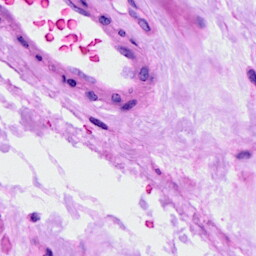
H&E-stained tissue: Ovarian